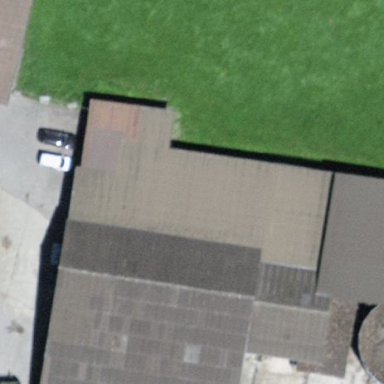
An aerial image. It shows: Barn.